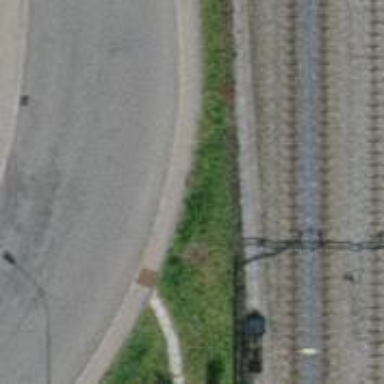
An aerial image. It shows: Sidewalk along the footway.